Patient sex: F
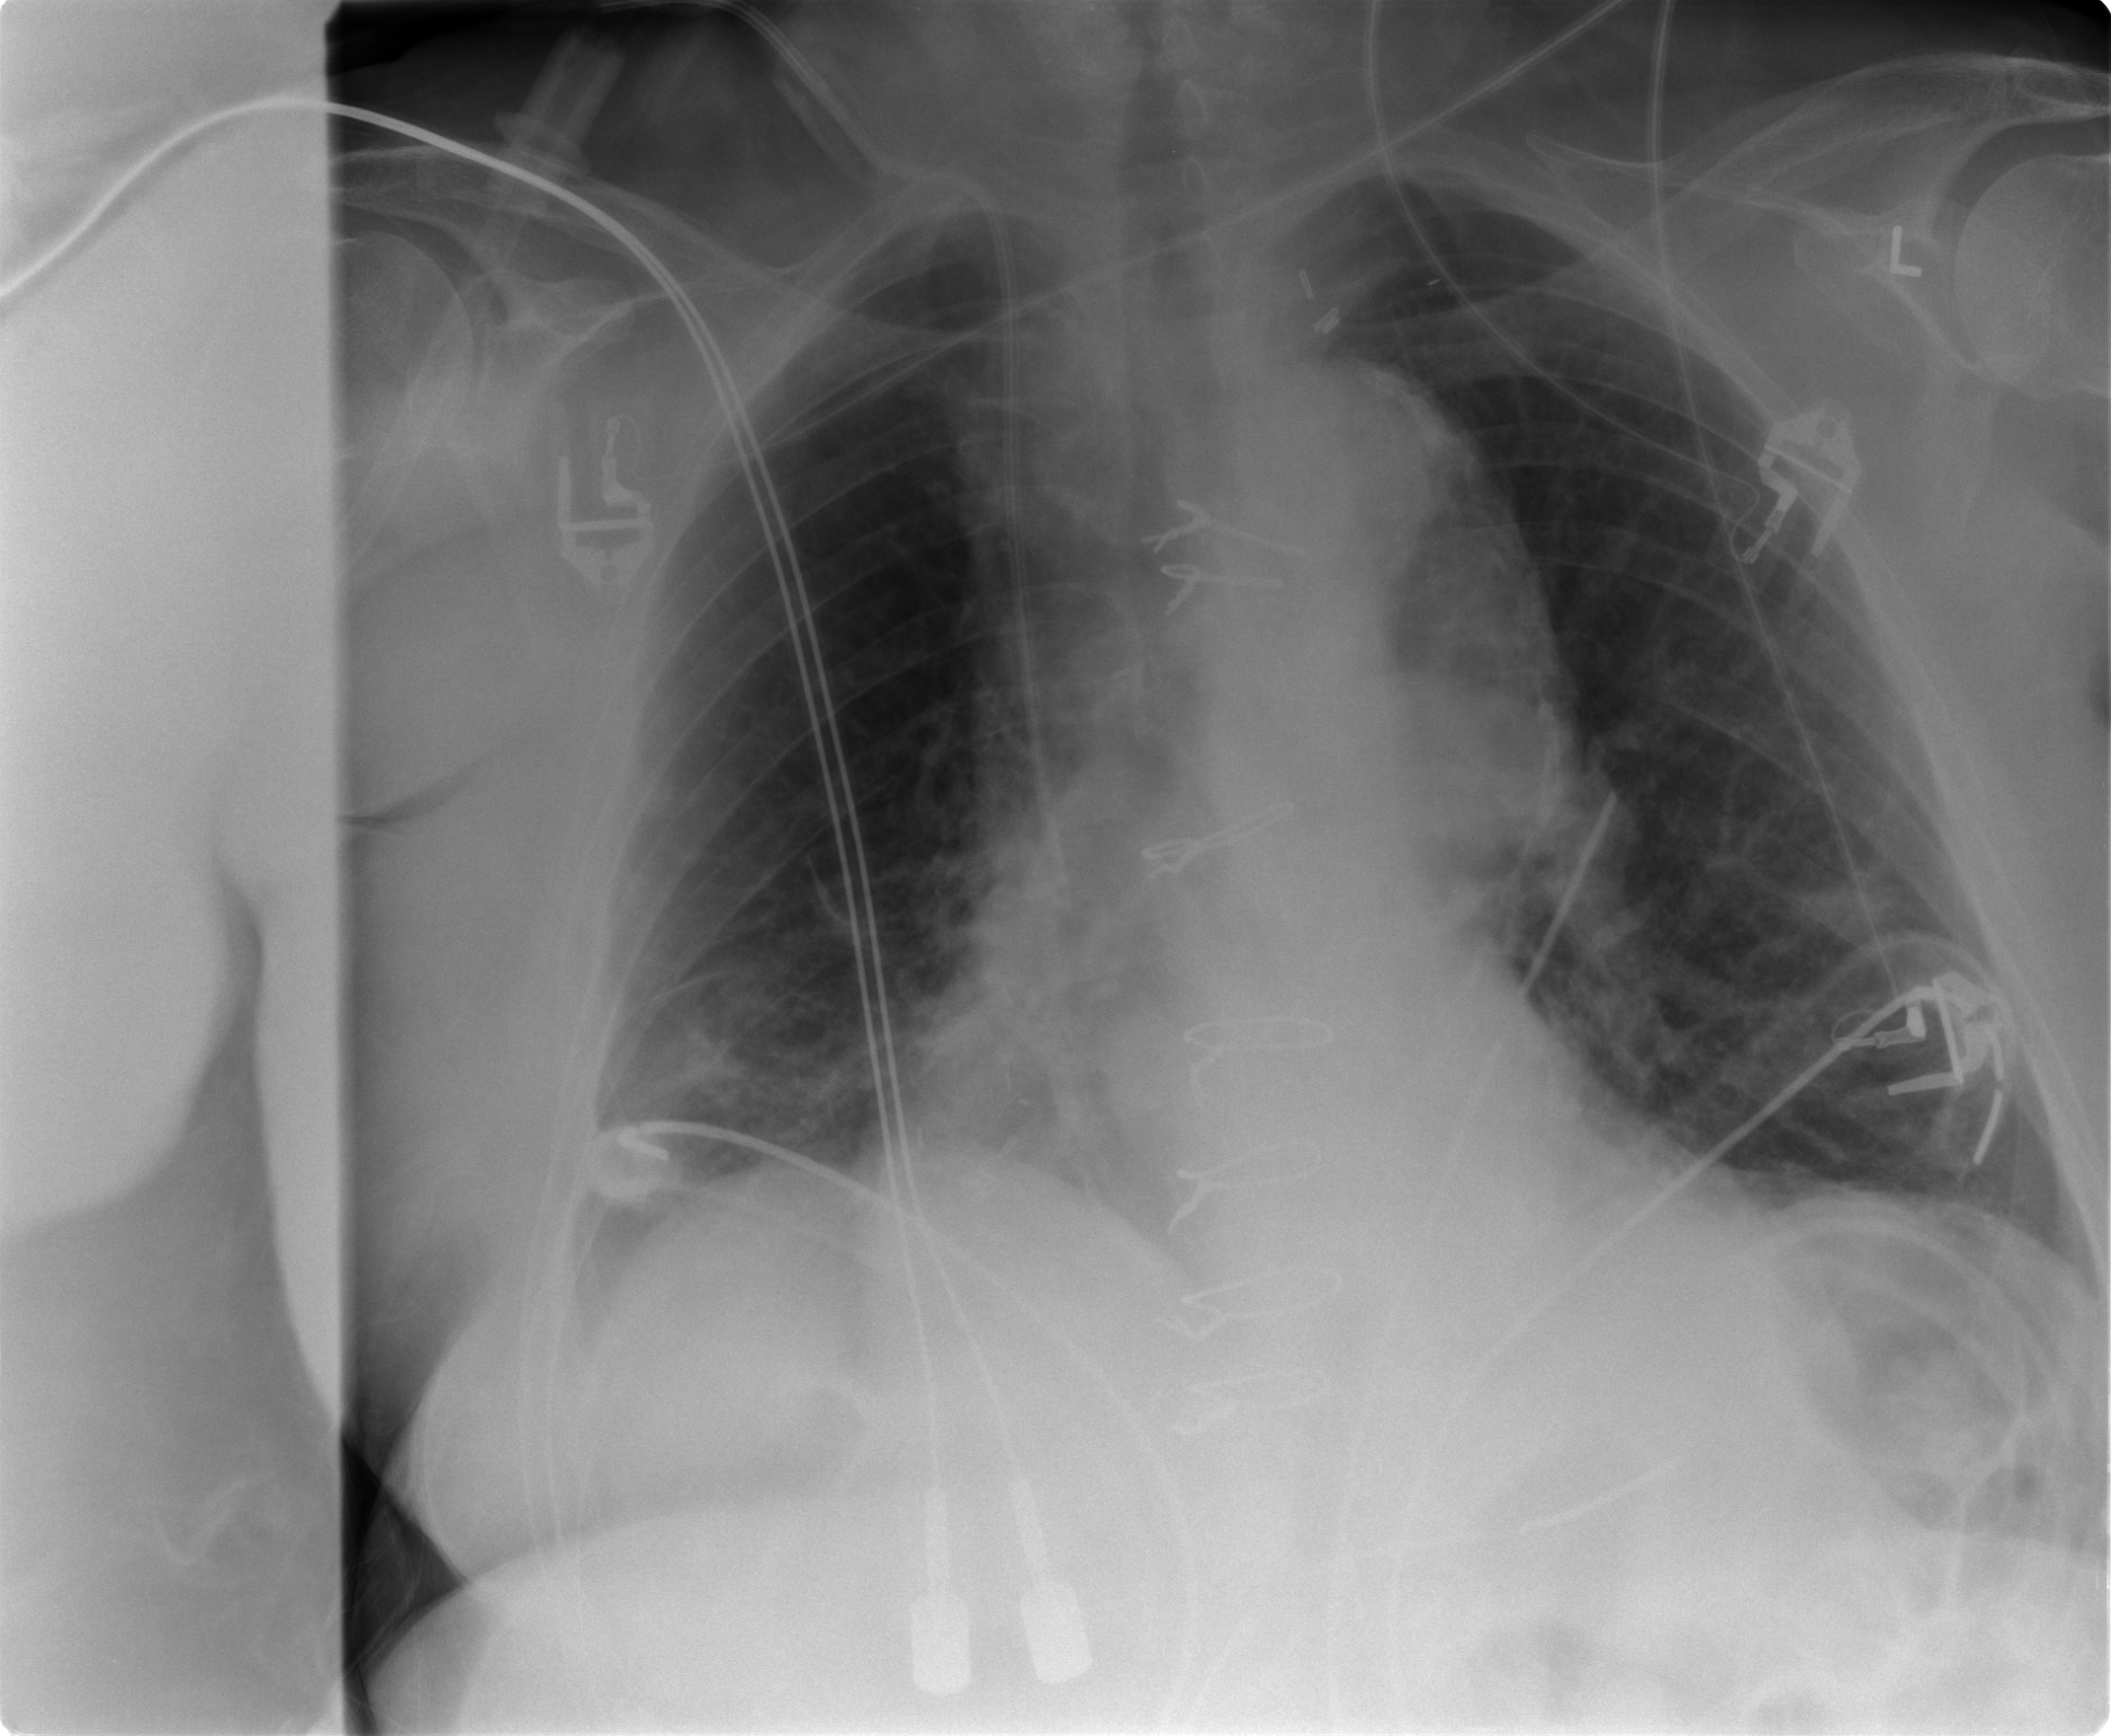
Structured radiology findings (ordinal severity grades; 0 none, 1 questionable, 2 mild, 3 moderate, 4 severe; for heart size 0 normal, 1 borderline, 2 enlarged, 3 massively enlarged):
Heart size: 2
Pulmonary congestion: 2
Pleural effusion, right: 0
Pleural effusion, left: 0
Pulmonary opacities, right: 1
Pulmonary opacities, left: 1
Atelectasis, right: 2
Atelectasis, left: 2